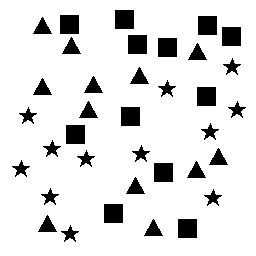
Squares: 12
Triangles: 12
Stars: 12
Total shapes: 36